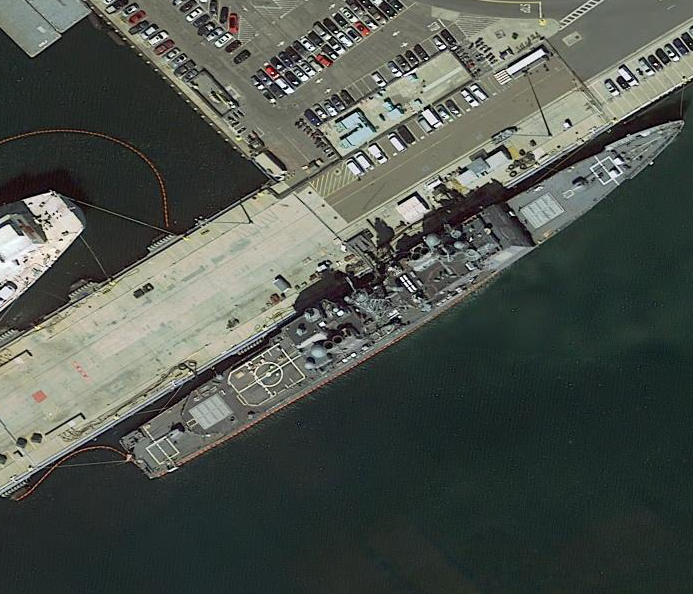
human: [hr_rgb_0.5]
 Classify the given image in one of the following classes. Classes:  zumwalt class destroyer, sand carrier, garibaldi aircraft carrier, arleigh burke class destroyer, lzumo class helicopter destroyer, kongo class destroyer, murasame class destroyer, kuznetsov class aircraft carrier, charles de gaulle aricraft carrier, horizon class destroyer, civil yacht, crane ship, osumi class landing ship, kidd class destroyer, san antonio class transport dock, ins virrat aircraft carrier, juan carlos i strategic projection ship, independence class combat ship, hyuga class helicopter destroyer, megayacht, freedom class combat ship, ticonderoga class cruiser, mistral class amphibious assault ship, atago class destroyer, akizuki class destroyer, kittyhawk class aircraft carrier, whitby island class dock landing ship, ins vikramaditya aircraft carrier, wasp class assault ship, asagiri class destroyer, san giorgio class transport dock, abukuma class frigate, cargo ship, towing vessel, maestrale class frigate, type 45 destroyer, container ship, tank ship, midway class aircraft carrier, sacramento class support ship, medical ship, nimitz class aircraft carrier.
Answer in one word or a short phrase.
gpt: Ticonderoga class cruiser